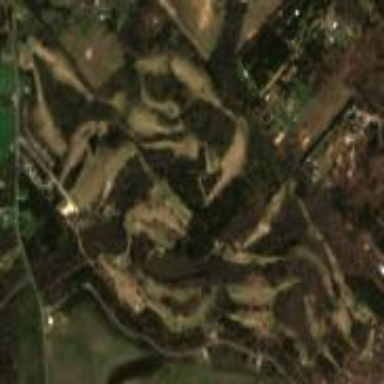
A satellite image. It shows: Golf course surrounded by greenery.